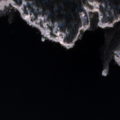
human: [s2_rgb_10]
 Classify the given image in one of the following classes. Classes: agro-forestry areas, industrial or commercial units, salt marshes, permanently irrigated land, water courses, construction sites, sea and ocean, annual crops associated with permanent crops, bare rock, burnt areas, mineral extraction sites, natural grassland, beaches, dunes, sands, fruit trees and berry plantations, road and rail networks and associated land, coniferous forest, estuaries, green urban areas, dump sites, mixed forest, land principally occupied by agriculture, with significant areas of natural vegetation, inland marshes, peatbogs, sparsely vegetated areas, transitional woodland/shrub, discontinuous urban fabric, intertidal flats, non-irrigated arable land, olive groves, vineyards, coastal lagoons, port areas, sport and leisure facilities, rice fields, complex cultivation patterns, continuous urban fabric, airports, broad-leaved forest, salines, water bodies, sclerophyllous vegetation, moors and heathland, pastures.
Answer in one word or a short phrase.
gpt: mixed forest, transitional woodland/shrub, sea and ocean